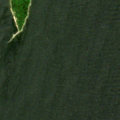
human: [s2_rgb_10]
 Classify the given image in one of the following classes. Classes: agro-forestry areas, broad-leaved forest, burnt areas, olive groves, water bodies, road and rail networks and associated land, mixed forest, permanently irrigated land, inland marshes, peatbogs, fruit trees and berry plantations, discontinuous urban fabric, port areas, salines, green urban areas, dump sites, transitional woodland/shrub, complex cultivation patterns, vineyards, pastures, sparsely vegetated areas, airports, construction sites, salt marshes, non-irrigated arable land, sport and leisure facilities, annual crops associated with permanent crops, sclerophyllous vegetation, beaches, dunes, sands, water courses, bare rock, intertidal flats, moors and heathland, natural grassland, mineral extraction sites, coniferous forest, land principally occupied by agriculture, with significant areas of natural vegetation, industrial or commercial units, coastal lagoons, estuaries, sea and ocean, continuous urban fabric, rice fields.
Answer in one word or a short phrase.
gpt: sea and ocean